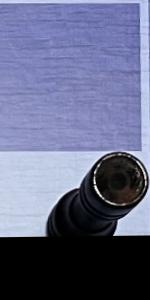
Label: Rook_Black